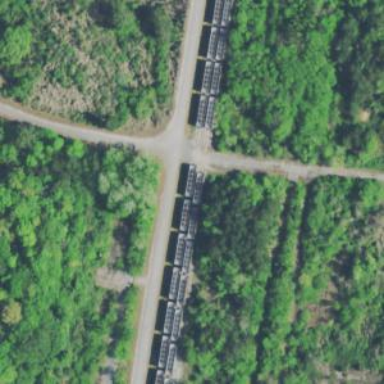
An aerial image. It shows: Level crossing along the railway.